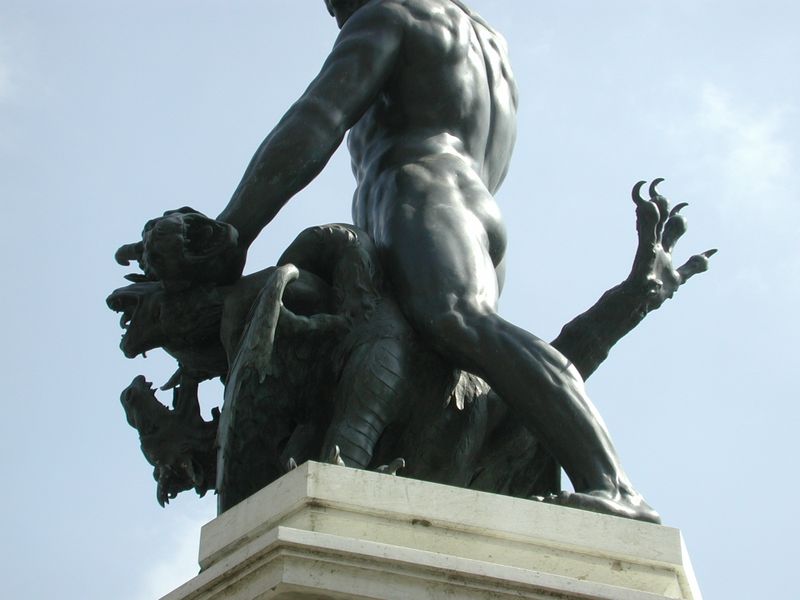
Titel: Herkulesbrunnen in Augsburg
Künstler: Adriaen de Vries
Standort: Augsburg (EU - D - B)
Schlagwörter: flügel, mann, köpfe, figur, statue, muskeln, bronze, kupfer, krallen, zähne, maul, stark, löwe, herkules, drache, drachentöter, monster, würgen